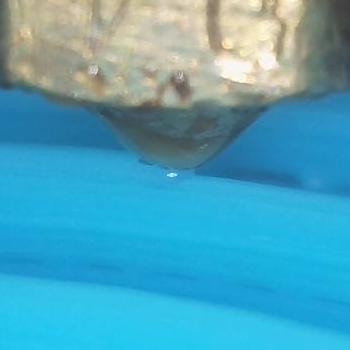
Flow rate: 178%